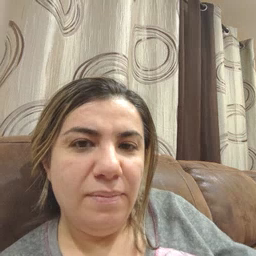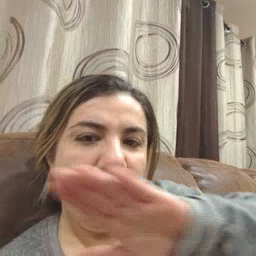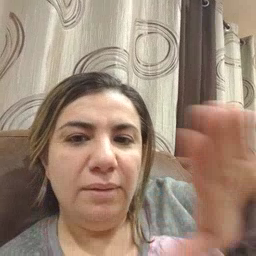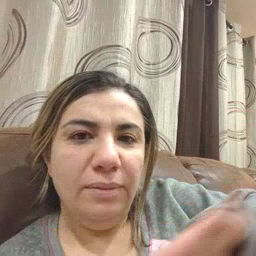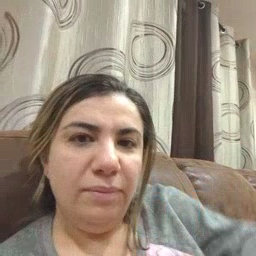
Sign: clean